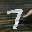
Label: 7